Question: I am using listbox grouping, I want to left between header and subelements, as shown below:

Here is the xaml for the same
'''
<Grid>
<Grid.Resources>
<XmlDataProvider x:Key="Company" XPath="/Company">
<x:XData>
<Company xmlns="">
<Person Name="Jack" Role="CEO"/>
<Person Name="Tim" Role="PL" />
<Person Name="Jil" Role="PL" />
<Person Name="Jimmy" Role="PM" />
<Person Name="Joy" Role="PM" />
<Person Name="Jim" Role="PL" />
<Person Name="Jack" Role="PM" />
</Company>
</x:XData>
</XmlDataProvider>
<DataTemplate x:Key="categoryTemplate">
<TextBlock Text="{Binding Path=Name}" FontWeight="Bold" Background="ForestGreen" Margin="0,5,0,0"/>
</DataTemplate>
<DataTemplate x:Key="template">
<TextBlock Text="{Binding XPath=@Name}"/>
</DataTemplate>
<CollectionViewSource x:Key="cvs" Source="{Binding Source={StaticResource Company},XPath=Person}">
<CollectionViewSource.GroupDescriptions>
<PropertyGroupDescription PropertyName="@Role"/>
</CollectionViewSource.GroupDescriptions>
</CollectionViewSource>
</Grid.Resources>
<ListBox Name="lst" ItemTemplate="{StaticResource template}" ItemsSource="{Binding Source={StaticResource cvs}}">
<ListBox.GroupStyle>
<GroupStyle HeaderTemplate="{StaticResource categoryTemplate}" />
</ListBox.GroupStyle>
</ListBox>
</Grid>
'''
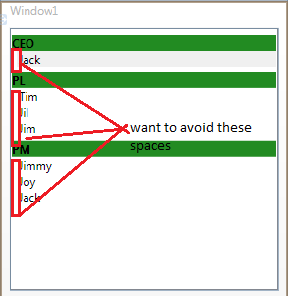
Answer: The 'ListBox' will use 'GroupItems' when you group and they have a default 'Margin' set to '5,0,0,0'. Also, 'ListBoxItem' comes with a default 'Padding' of '2,0,0,0'. You can change either one, or both, of them like this
'''
<ListBox ...>
<ListBox.Resources>
<Style TargetType="{x:Type GroupItem}">
<Setter Property="Template">
<Setter.Value>
<ControlTemplate TargetType="{x:Type GroupItem}">
<StackPanel>
<ContentPresenter/>
<ItemsPresenter Margin="0,0,0,0"/>
</StackPanel>
</ControlTemplate>
</Setter.Value>
</Setter>
</Style>
</ListBox.Resources>
<ListBox.ItemContainerStyle>
<Style TargetType="ListBoxItem">
<Setter Property="Padding" Value="0"/>
</Style>
</ListBox.ItemContainerStyle>
<!--...-->
</ListBox>
'''